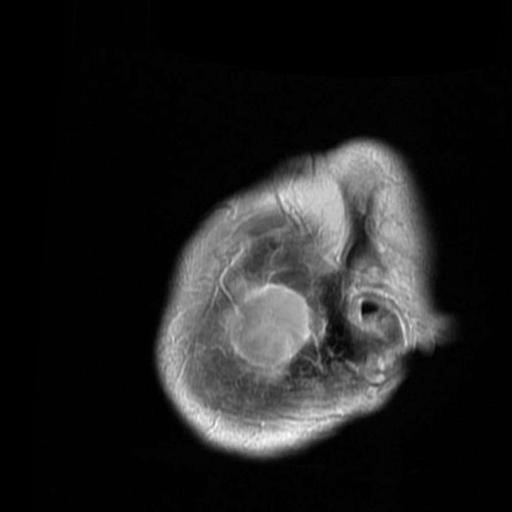
Label: brain_menin